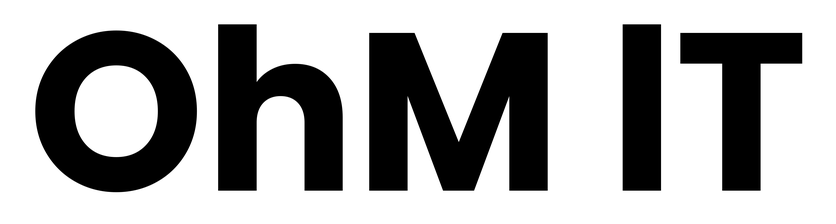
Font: Poppins-Bold